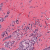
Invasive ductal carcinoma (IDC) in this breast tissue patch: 1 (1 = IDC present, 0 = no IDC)